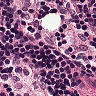
Metastatic tissue present: no